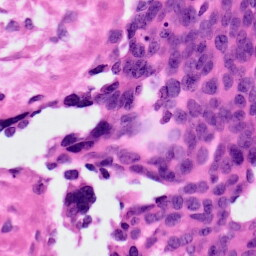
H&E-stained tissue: Ovarian